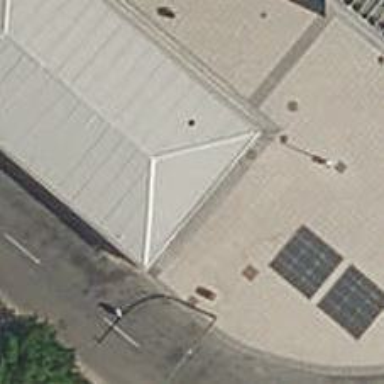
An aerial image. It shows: Subway entrance.